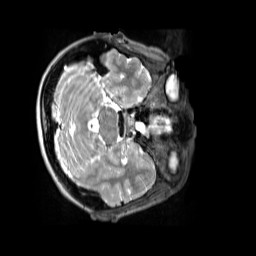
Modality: T2w
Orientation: axial
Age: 11
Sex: male
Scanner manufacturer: siemens
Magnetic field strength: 3 T
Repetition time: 3.2 s
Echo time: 0.408 s